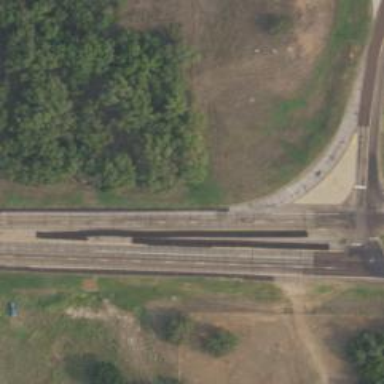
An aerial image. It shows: Secondary road with asphalt surface.